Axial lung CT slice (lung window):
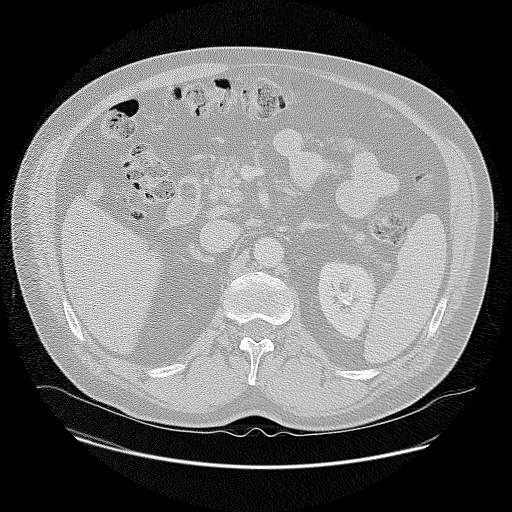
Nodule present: no